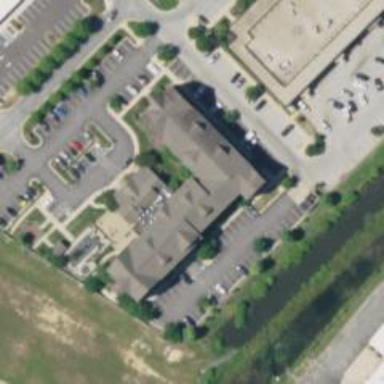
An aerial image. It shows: Hotel building.